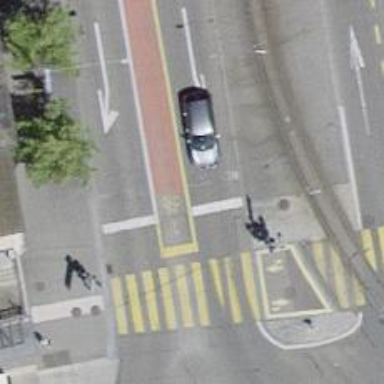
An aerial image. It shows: Road with traffic signals.